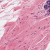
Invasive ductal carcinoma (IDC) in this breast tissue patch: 0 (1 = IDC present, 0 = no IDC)